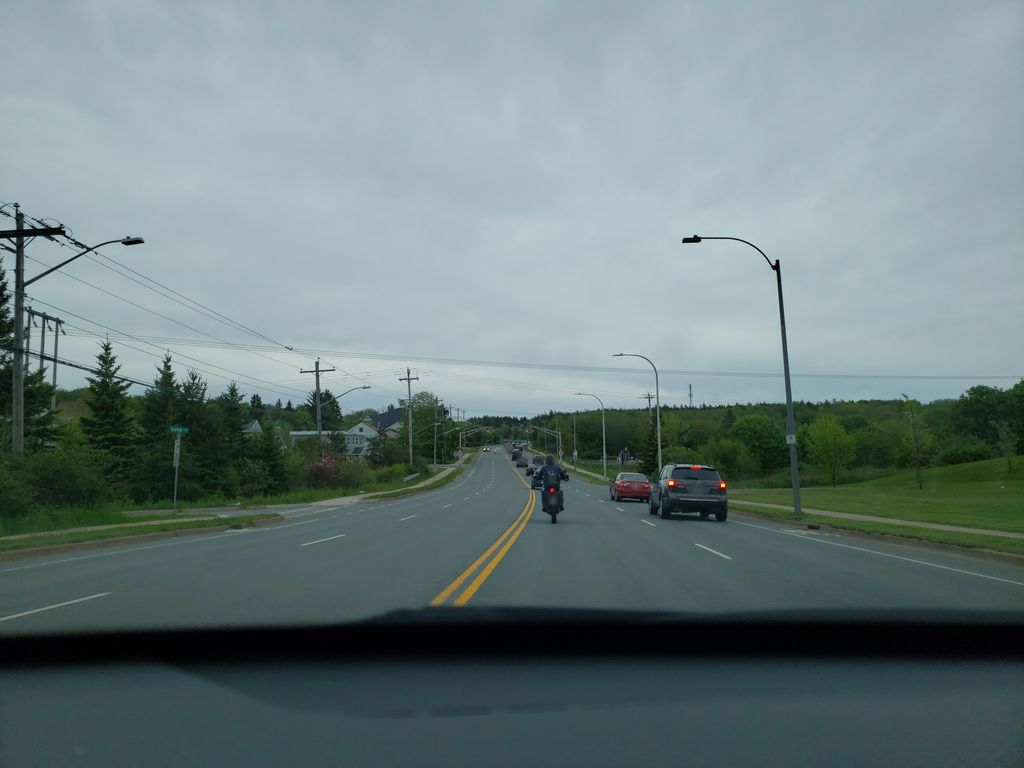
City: halifax